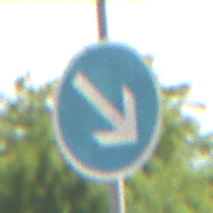
Verkehrszeichen: VorgeschriebeneVorbeifahrtRechts
Umgebung: Outdoor, RoadRail
Tageszeit: Midday
Wetter: PartlyCloudy
Licht: Natural
Jahreszeit: NotSpecified
Kontrast: HighContrast